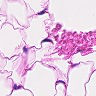
Metastatic tissue present: no